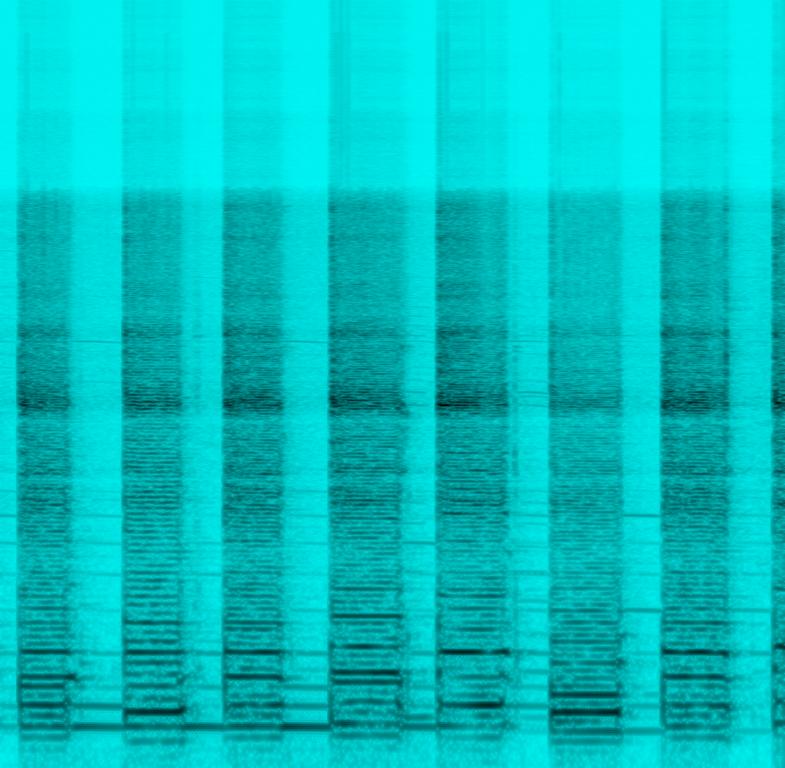
The song is an instrumental. The song is medium tempo with an overdriven guitar playing a jarring lead in rhythmic fashion and guitar over tones that sound like bell tones. The song is aggressive and experimental. The song is a modern rock intro.